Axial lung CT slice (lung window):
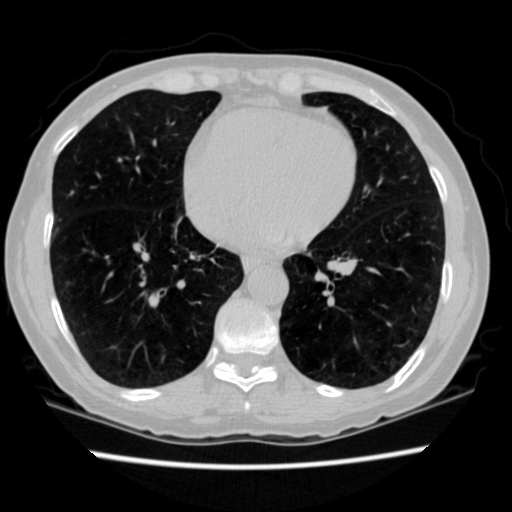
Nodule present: no